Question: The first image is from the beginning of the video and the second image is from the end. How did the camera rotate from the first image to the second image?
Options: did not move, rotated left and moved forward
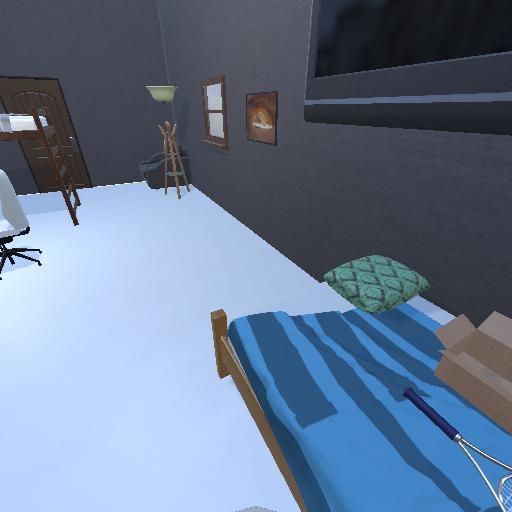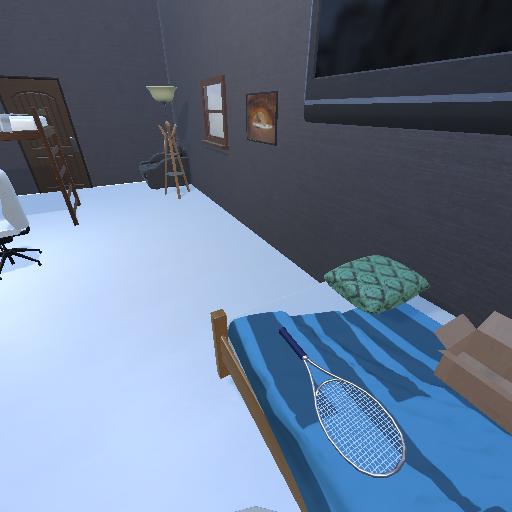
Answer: did not move